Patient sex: F
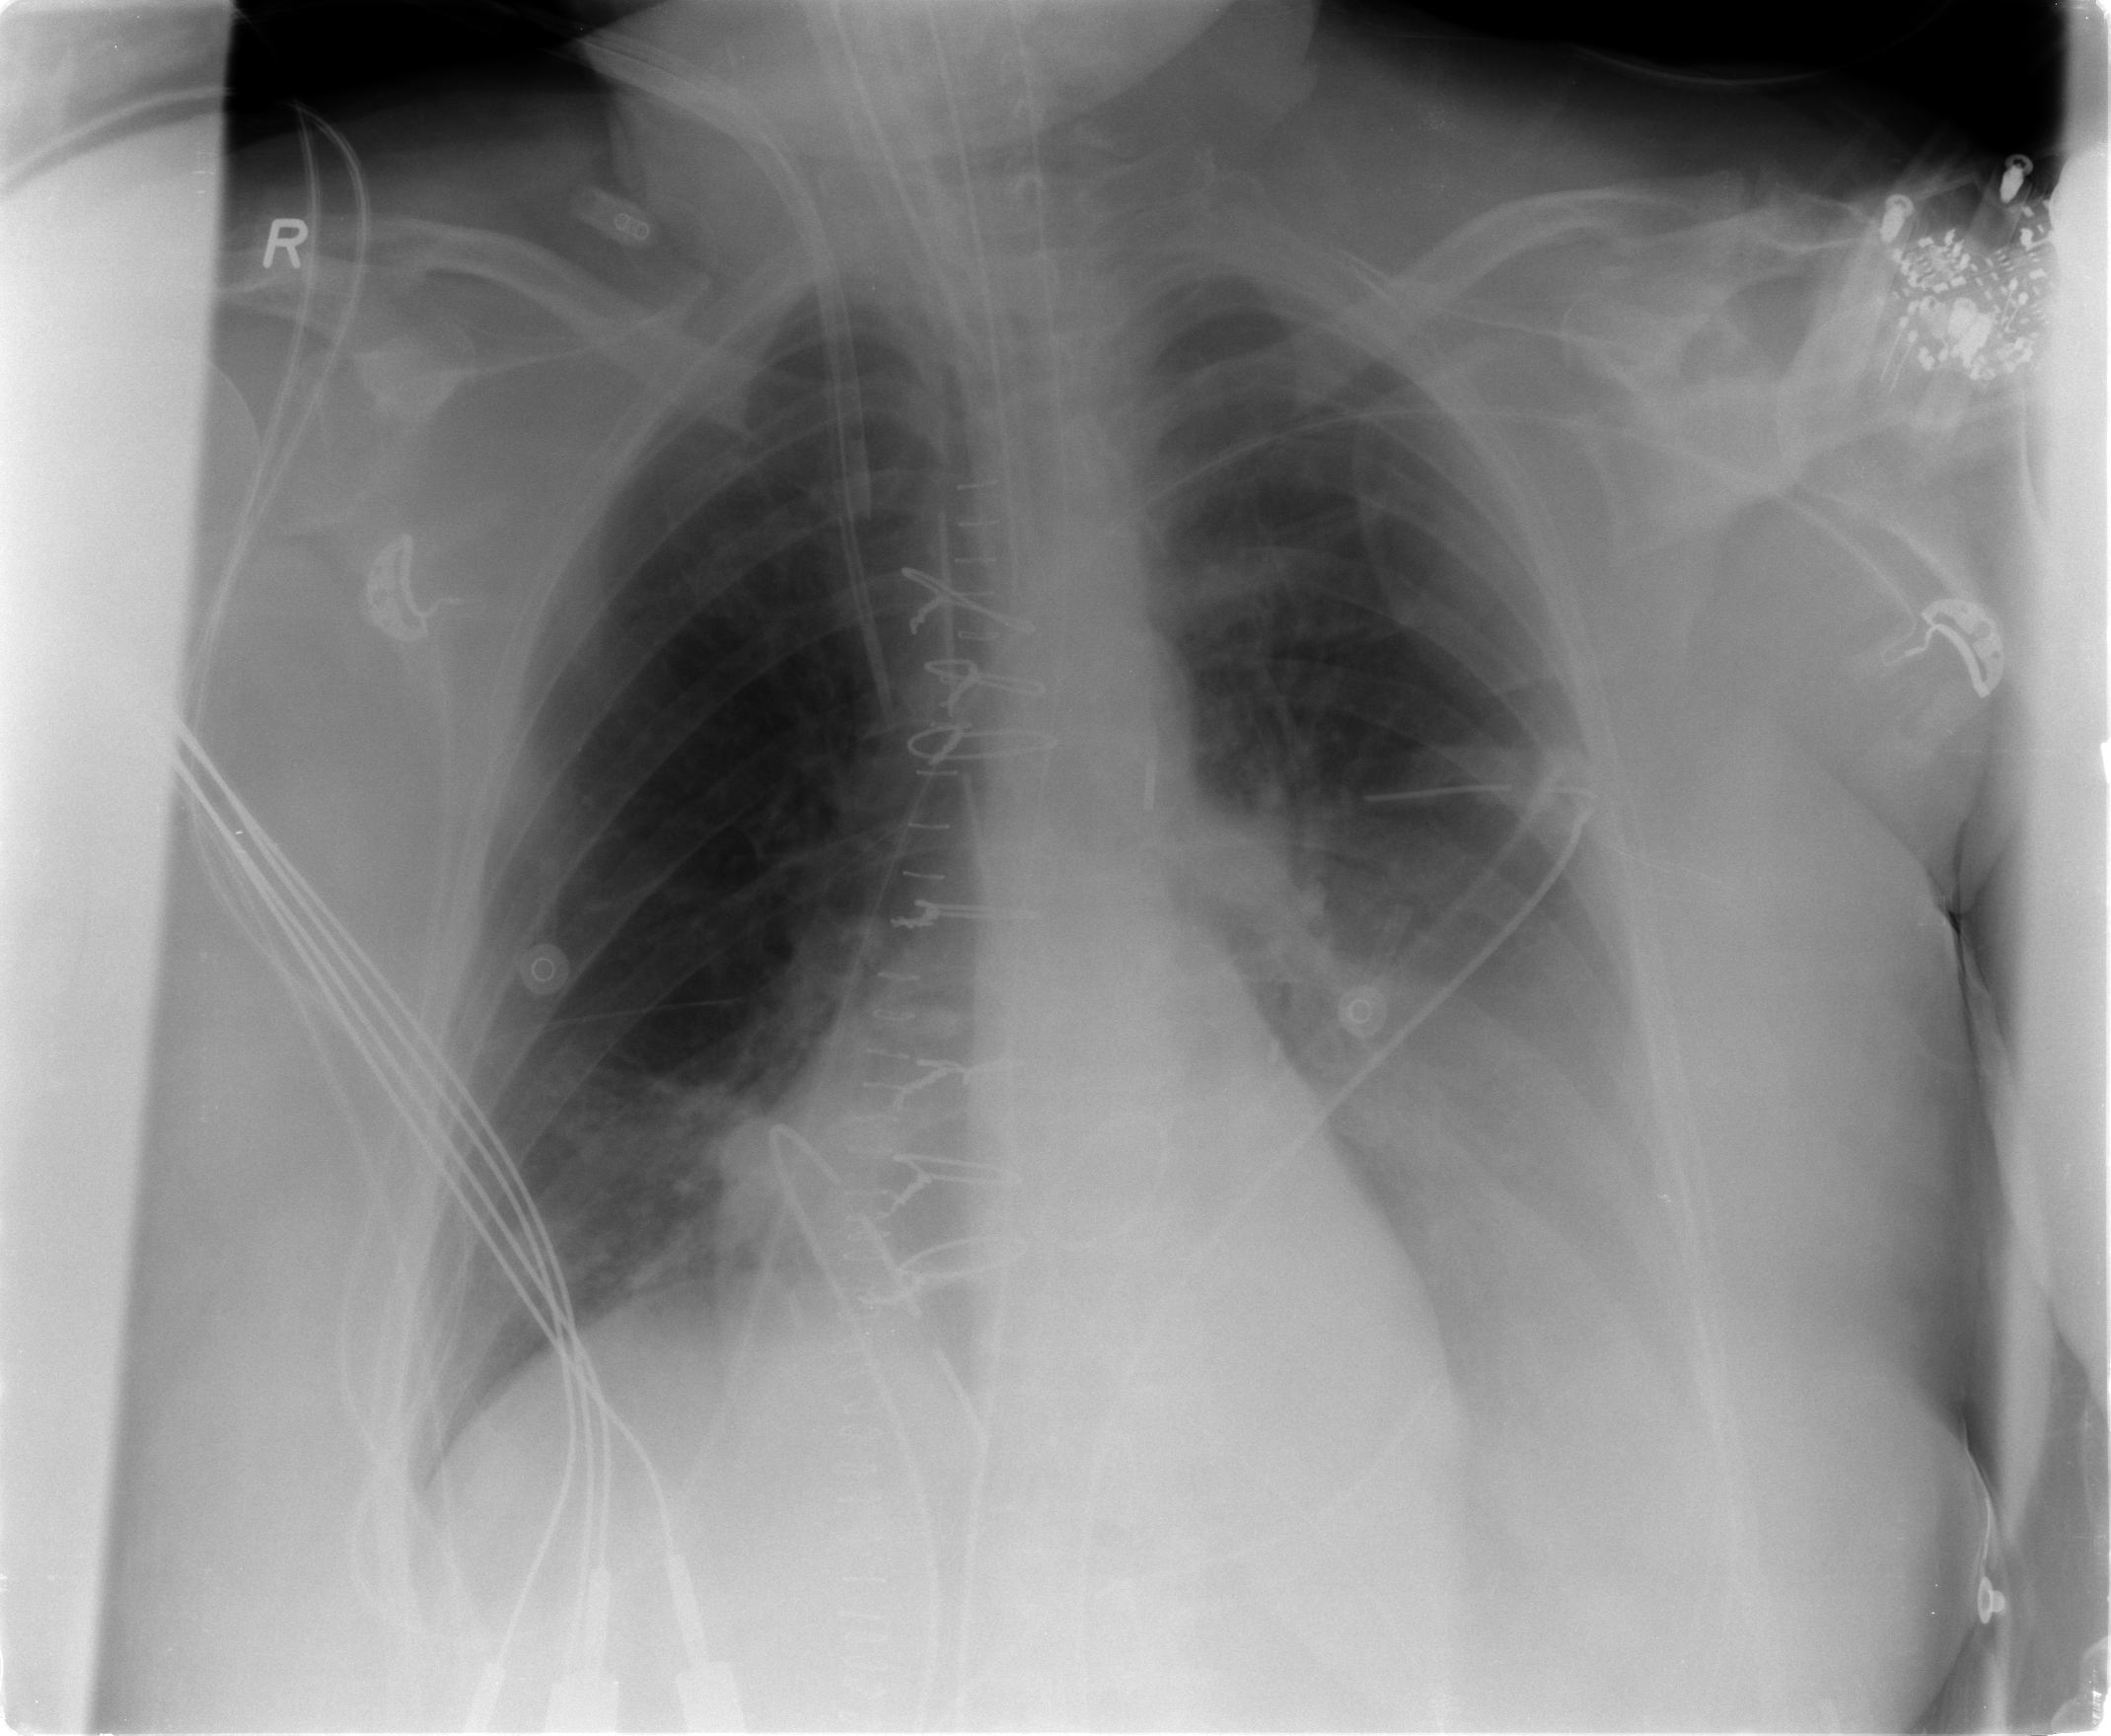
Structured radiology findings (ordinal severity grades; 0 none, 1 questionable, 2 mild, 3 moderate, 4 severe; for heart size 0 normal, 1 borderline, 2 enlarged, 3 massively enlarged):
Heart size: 0
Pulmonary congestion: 0
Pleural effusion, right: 0
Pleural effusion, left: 2
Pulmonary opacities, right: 2
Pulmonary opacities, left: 0
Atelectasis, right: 2
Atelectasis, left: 1